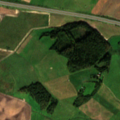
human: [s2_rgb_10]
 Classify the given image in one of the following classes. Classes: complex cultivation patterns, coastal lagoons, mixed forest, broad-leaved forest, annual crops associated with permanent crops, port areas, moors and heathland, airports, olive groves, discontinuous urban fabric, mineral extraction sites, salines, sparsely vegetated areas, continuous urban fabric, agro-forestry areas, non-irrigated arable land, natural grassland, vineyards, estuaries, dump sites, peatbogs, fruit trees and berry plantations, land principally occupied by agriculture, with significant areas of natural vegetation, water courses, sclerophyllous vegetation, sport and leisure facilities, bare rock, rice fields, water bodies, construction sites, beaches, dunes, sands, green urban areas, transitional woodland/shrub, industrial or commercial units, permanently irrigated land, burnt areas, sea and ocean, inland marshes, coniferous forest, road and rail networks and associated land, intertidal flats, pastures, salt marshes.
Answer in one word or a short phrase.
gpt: non-irrigated arable land, complex cultivation patterns, mixed forest